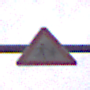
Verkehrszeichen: KinderLinks
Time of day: MorningAfternoon
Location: Outdoor (Urban)
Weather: Overcast
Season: NotSpecified
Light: Natural